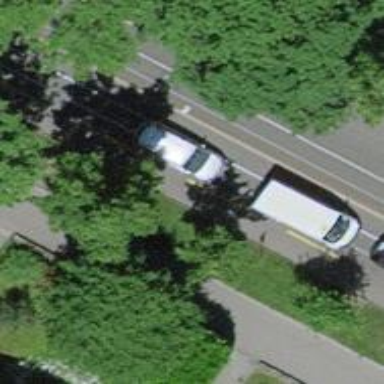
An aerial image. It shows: Tree-lined avenue.